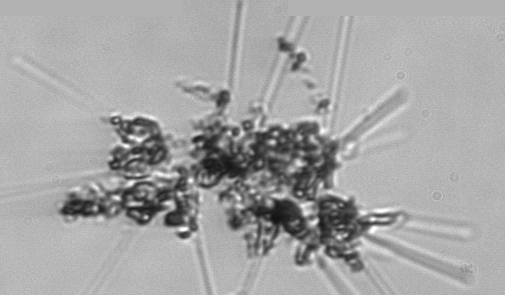
Label: Asterionellopsis_glacialis